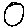
Label: circle